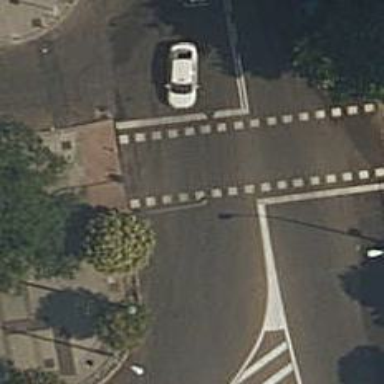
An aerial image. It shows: Road with traffic signals at crossing.